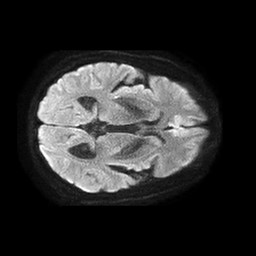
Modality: TRACE
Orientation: axial
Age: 56
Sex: female
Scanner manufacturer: philips
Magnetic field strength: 1.5 T
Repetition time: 4.6 s
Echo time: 0.08631 s